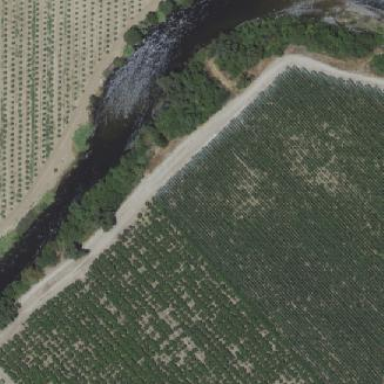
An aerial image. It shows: Almond orchard with rows of almond trees.